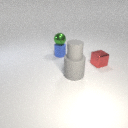
large gray rubber cylinder in front of small red metal cube